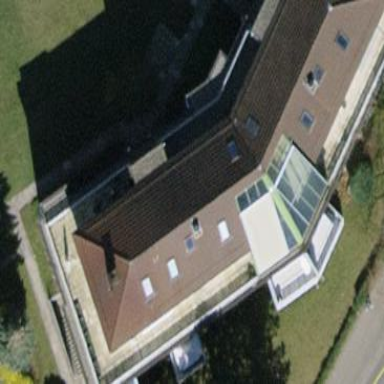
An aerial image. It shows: Building with hipped roof.